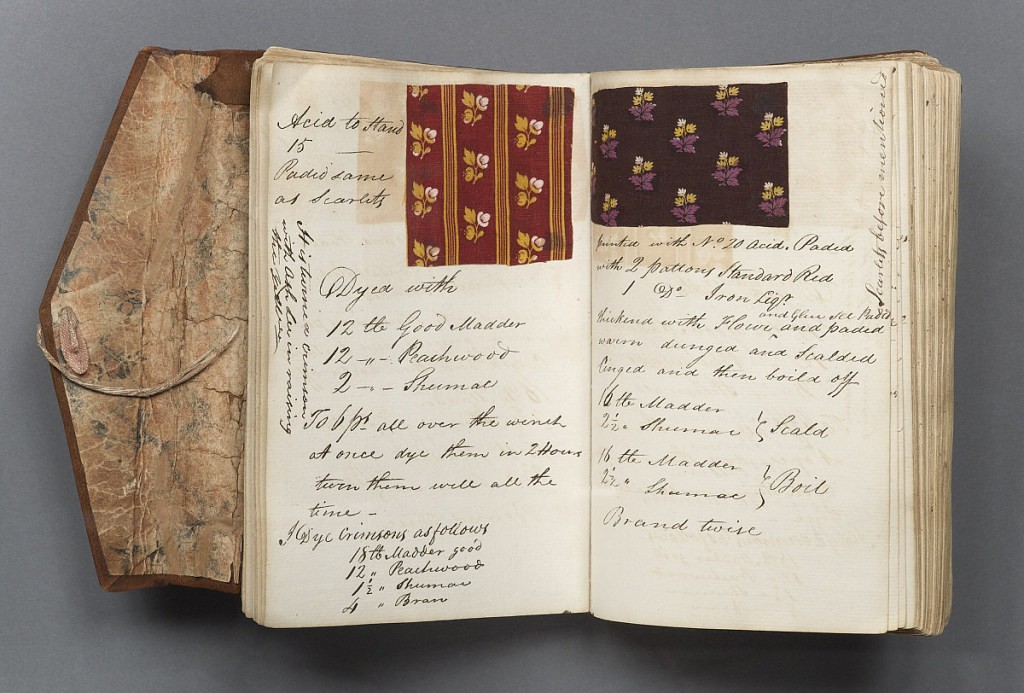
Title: Dyer's record book
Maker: Thomas Ratcliffe
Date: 1812–1823
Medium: leather, paper, cotton Technique: (samples) block and roller printed on plain weave foundation
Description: Leather bound book containing fabric swatches and recipes for printing various colors. Fabric swatches have been both block and cylinder printed, and many have used resist techniques.